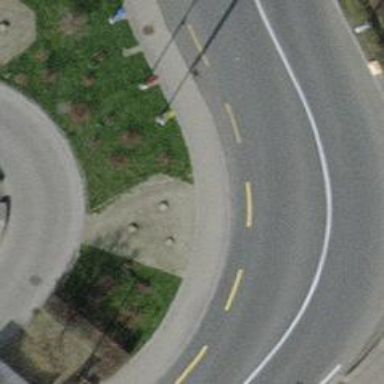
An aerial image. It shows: Flagpole which is man-made.